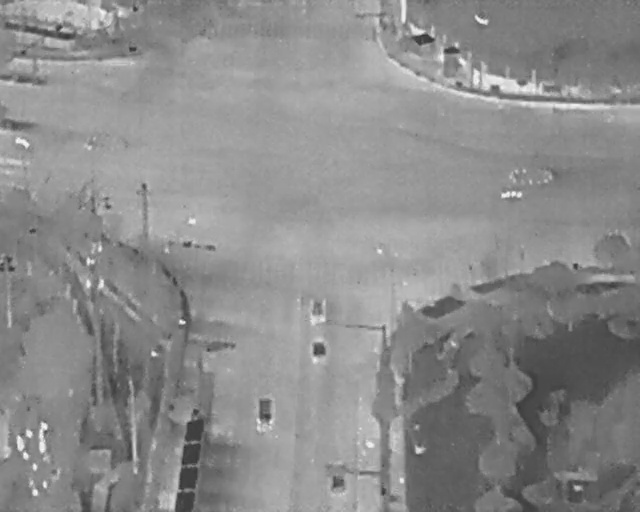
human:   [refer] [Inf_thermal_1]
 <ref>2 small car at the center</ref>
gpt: <box>[[47, 58, 51, 62, 2], [47, 66, 51, 70, 2]]</box>